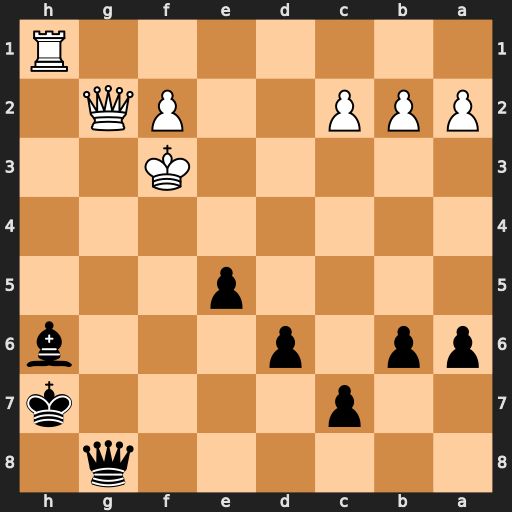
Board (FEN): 6q1/2p4k/pp1p3b/4p3/8/5K2/PPP2PQ1/7R
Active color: b
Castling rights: -
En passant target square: -
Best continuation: e4+ Ke2 Qxg2